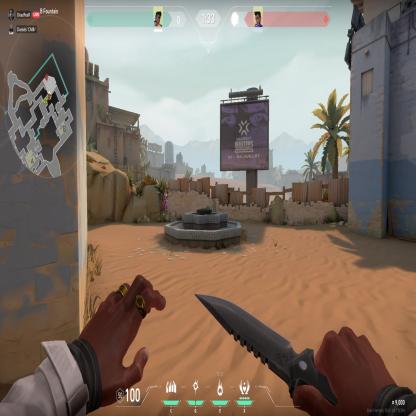
Label: enemy